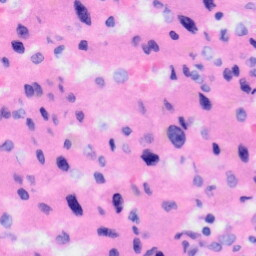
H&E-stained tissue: Liver